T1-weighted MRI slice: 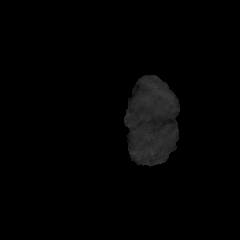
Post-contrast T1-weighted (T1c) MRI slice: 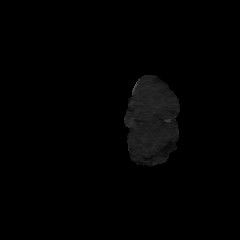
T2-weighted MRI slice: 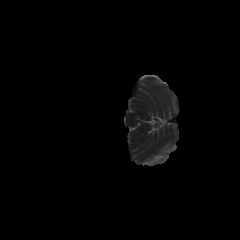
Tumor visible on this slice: no